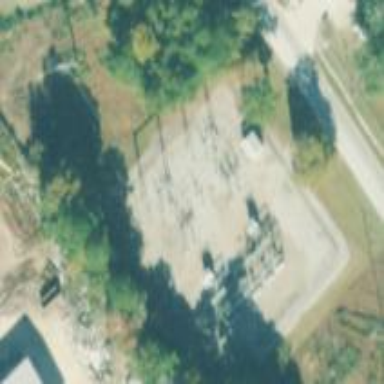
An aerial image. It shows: Distribution level power substation enclosed by fence.